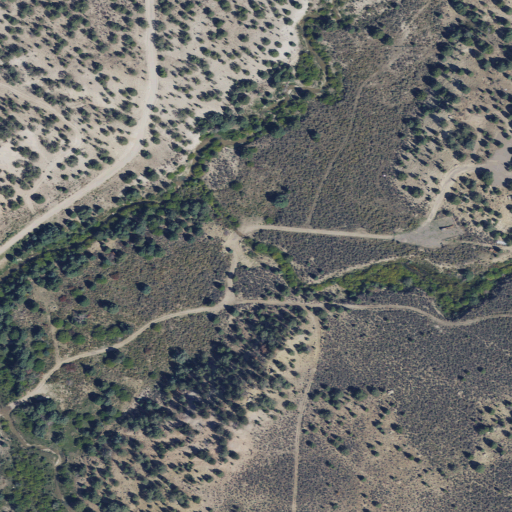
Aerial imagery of valley in Utah named Skutumpah Canyon containing shrub, evergreen forest, open development, low intensity development, and deciduous forest